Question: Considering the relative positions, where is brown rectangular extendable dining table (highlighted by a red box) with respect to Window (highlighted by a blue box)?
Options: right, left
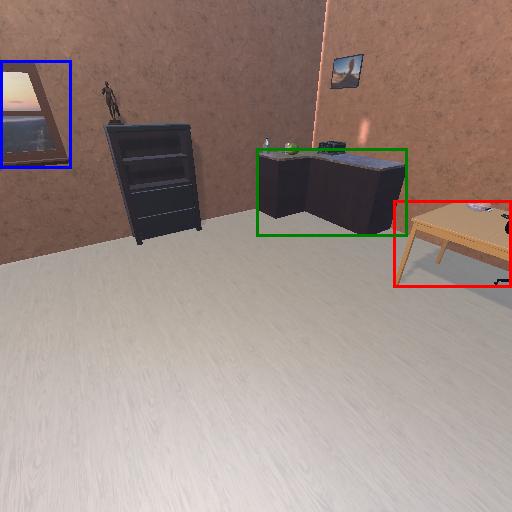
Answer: right